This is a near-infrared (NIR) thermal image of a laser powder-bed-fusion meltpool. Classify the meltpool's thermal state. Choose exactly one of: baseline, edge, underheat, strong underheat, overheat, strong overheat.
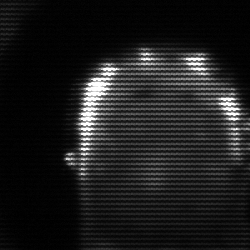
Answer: baseline